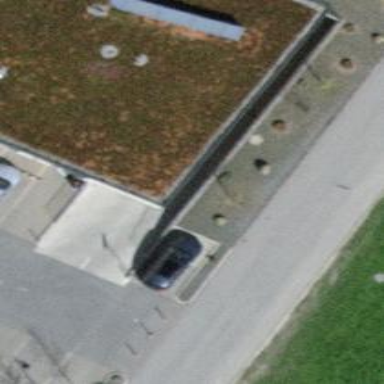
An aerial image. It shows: Parking entrance.